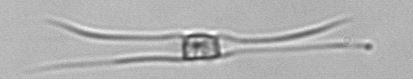
Label: Chaetoceros_similis